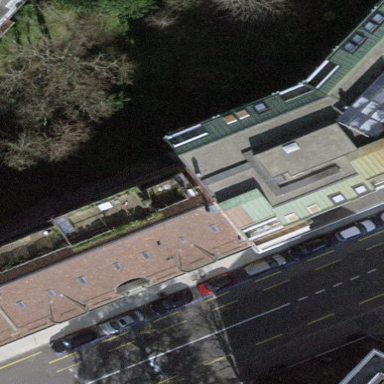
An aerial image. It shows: Image showing building with apartments.